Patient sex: M
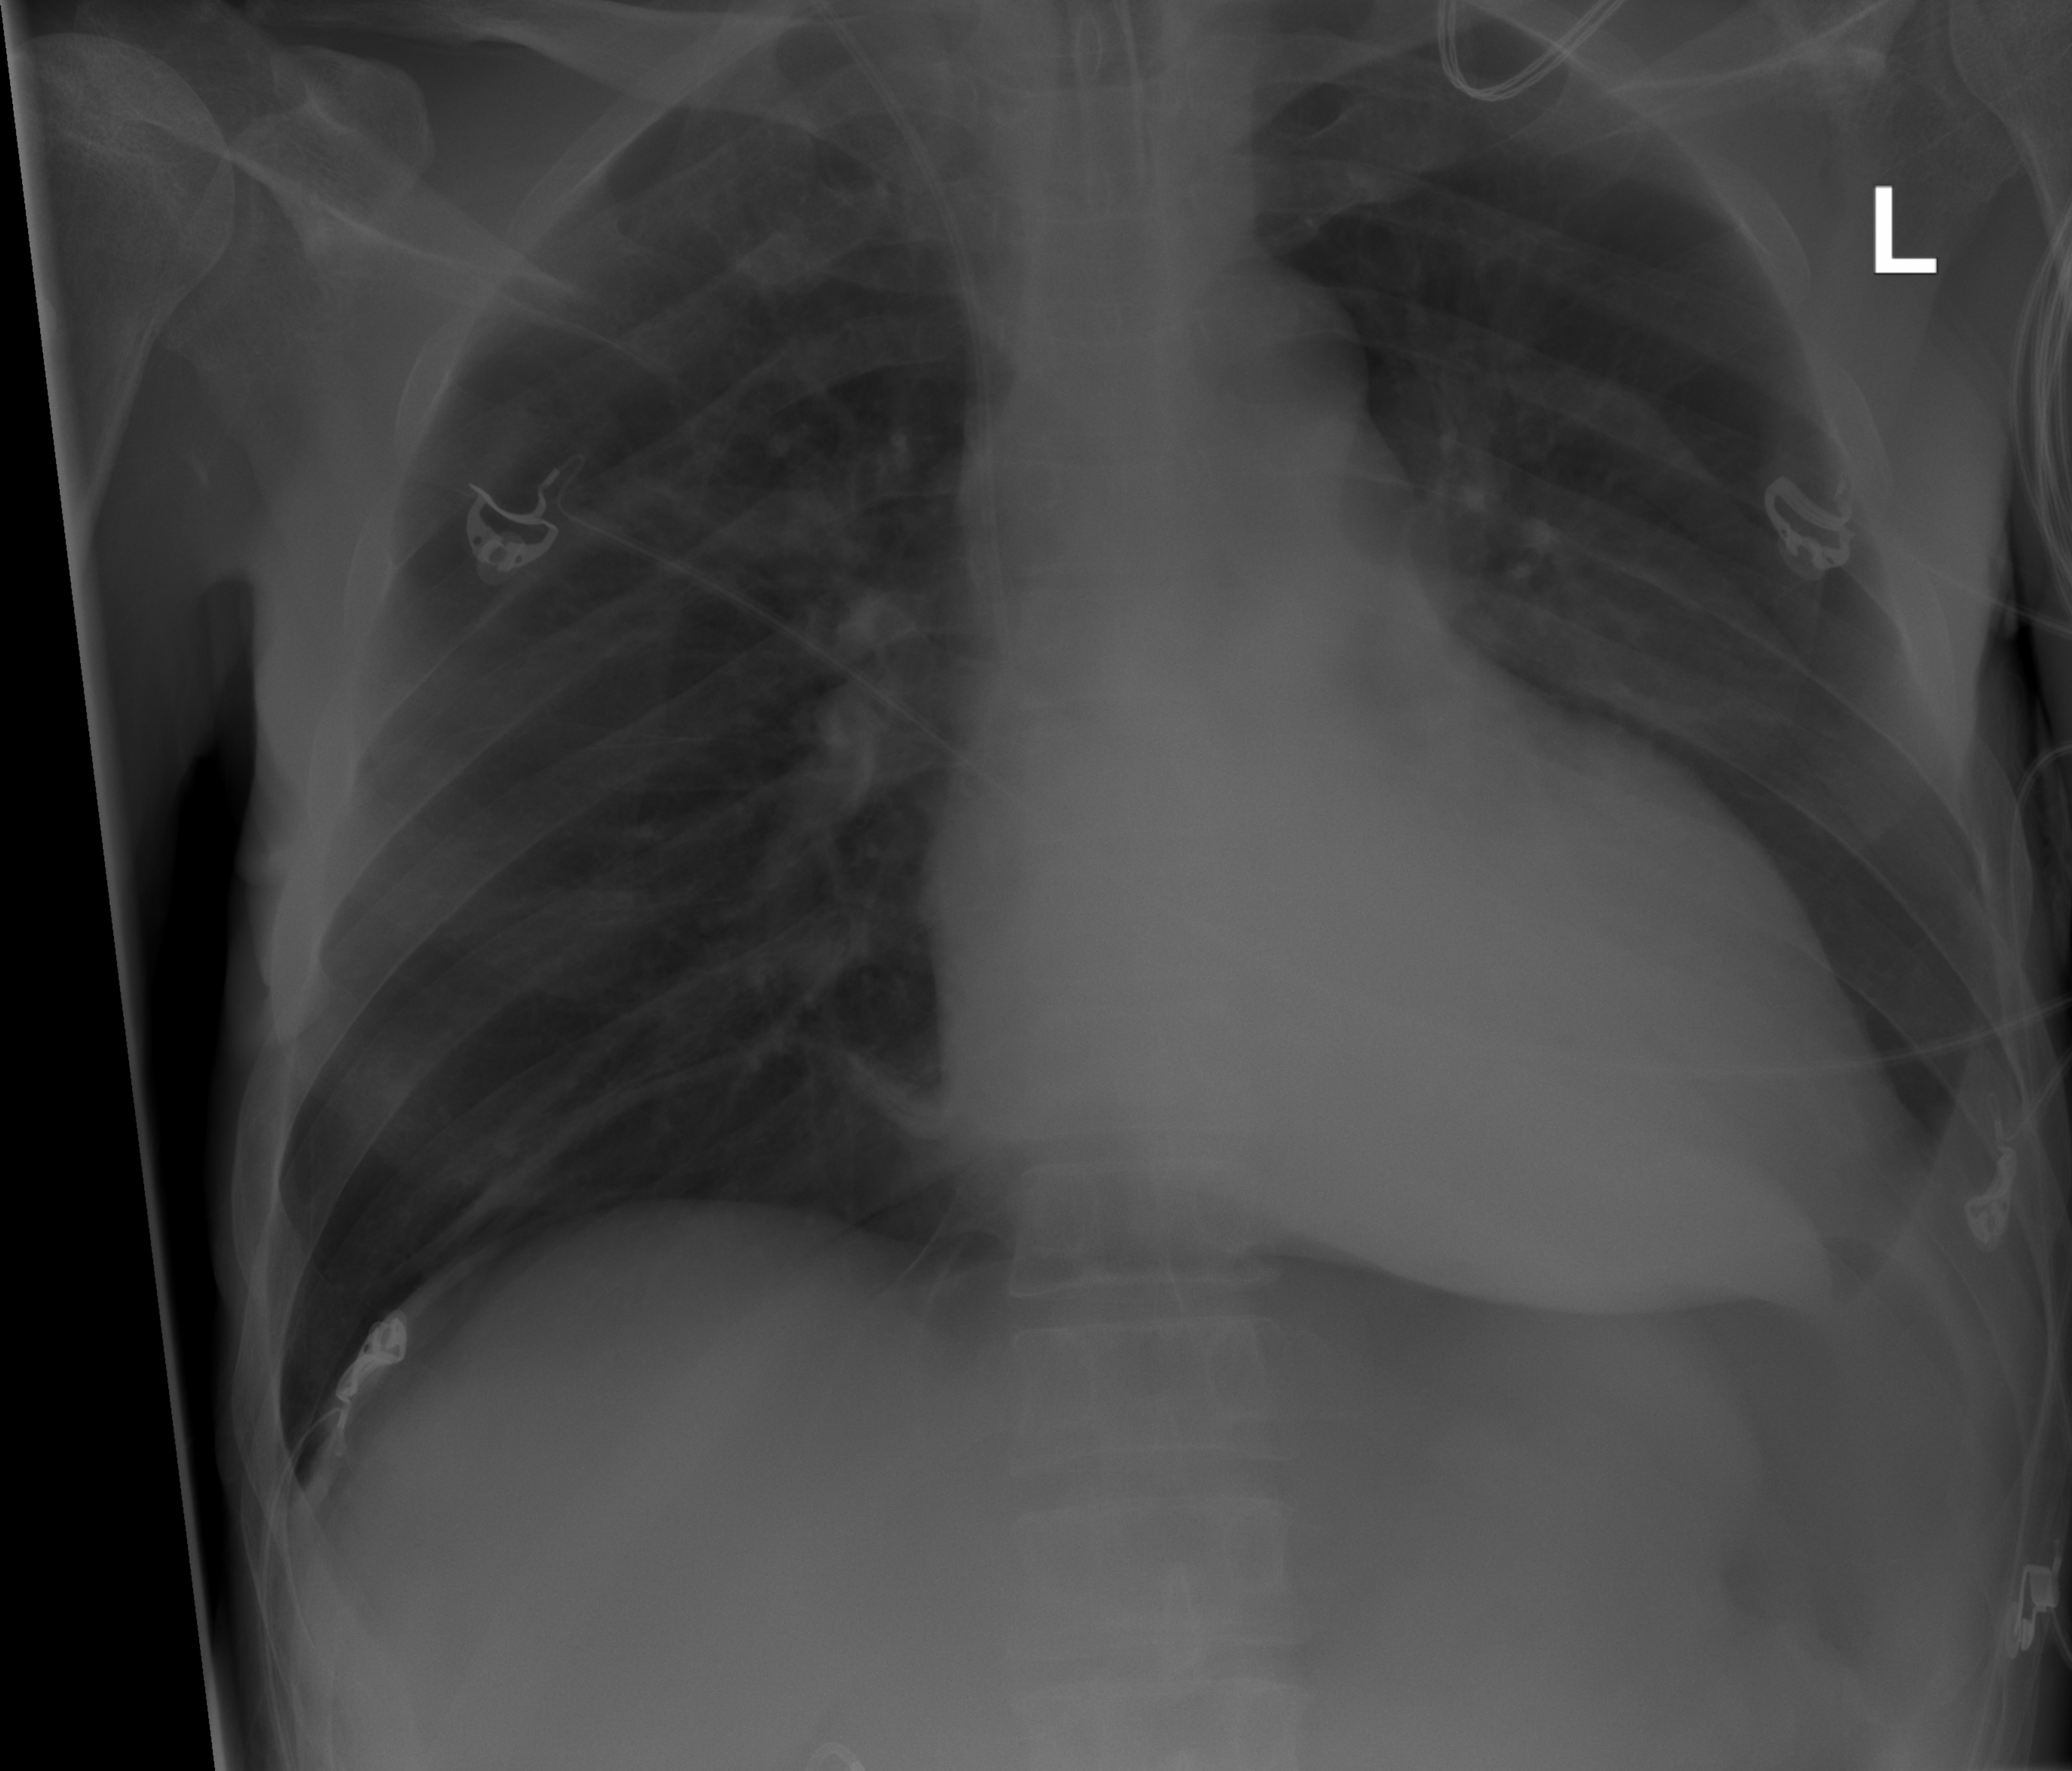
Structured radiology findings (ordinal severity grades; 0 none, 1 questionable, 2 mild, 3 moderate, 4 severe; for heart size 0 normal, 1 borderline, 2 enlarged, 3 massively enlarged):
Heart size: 3
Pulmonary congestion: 0
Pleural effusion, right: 0
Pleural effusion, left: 2
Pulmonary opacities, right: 0
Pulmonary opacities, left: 0
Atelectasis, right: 0
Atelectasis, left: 2